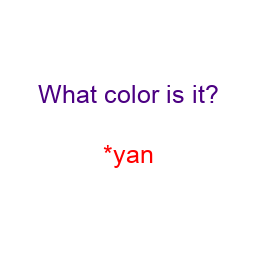
Color: red
Color name shown: cyan
Background color: white
Question text color: indigo